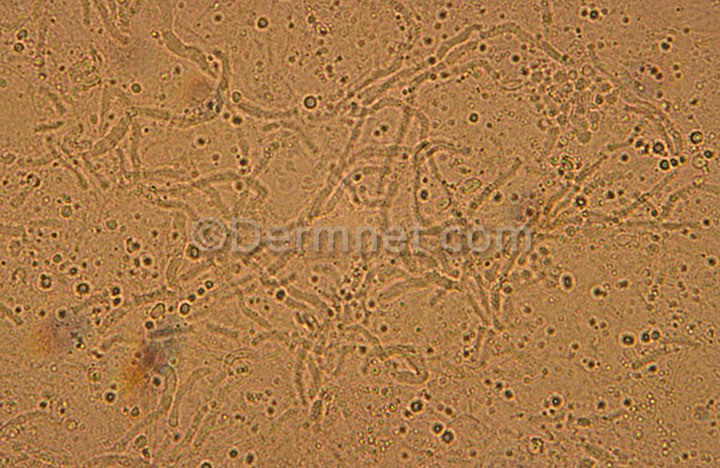
Disease: Tinea Ringworm Candidiasis and other Fungal Infections